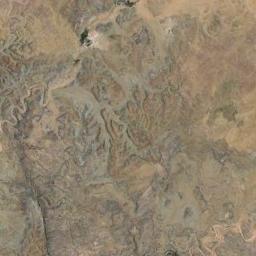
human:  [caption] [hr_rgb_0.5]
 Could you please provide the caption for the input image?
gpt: The mountain is uneven and rough .

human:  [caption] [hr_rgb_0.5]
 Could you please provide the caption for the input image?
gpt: The folded mountain consists of a number of small ridges and valleys and its rocks are yellow .

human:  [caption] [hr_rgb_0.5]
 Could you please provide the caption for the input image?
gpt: There is a yellow bare field on this mountain .

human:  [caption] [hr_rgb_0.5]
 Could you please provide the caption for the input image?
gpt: The mountain is consist of half of black soil and half of yellow soil .

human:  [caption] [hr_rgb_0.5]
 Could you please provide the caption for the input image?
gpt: There are some cracks on the yellow mountain .